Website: lowes
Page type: customer-info-address
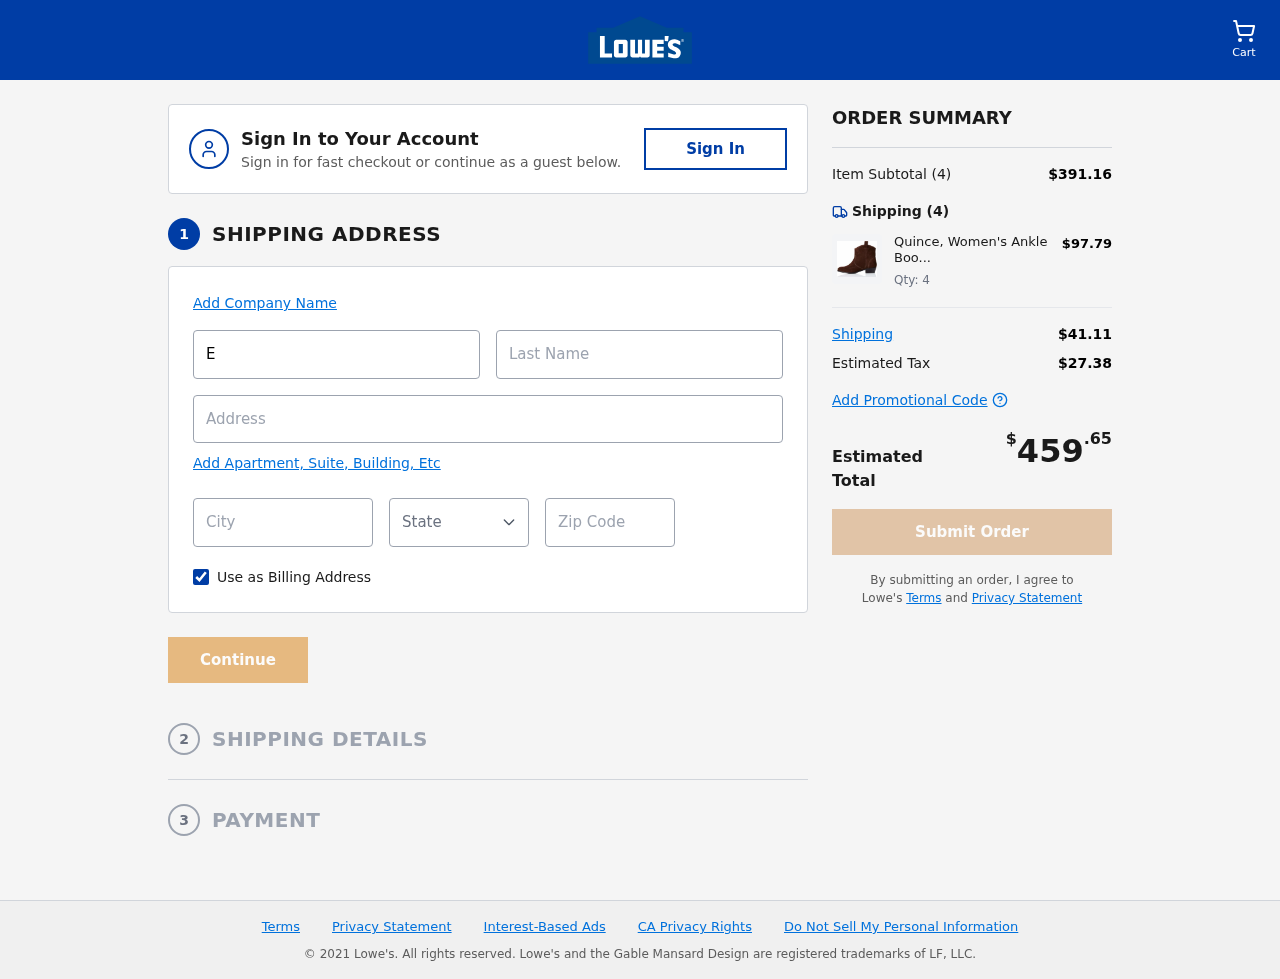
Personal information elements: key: PII_CITY
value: South Cindy
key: PII_FIRSTNAME
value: Ellen
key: PII_LASTNAME
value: Gardner
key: PII_POSTCODE
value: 66314
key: PII_STATE_ABBR
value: WA
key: PII_STREET
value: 38976 William Hollow Suite 309
Product elements: key: PRODUCT1_NAME
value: Quince, Women's Ankle Boots
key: PRODUCT1_PRICE
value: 97.79
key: PRODUCT1_QUANTITY
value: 4
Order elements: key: ORDER_NUM_ITEMS
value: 4
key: ORDER_SUBTOTAL
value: $391.16
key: ORDER_NUM_ITEMS2
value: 4
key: ORDER_SHIPPING_COST
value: $41.11
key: ORDER_TAX
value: $27.38
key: ORDER_TOTAL
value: $459.65